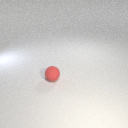
small red rubber sphere